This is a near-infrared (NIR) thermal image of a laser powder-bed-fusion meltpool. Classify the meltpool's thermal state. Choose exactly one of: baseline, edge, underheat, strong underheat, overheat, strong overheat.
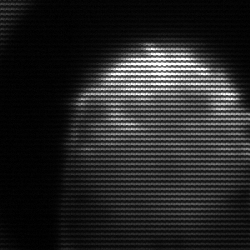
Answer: edge